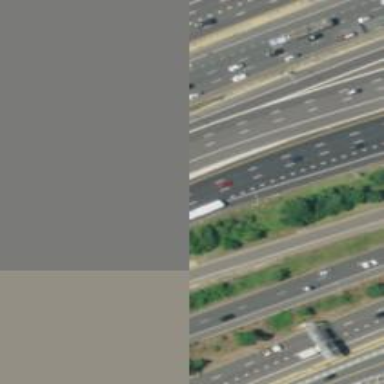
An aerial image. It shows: Motorway junction.